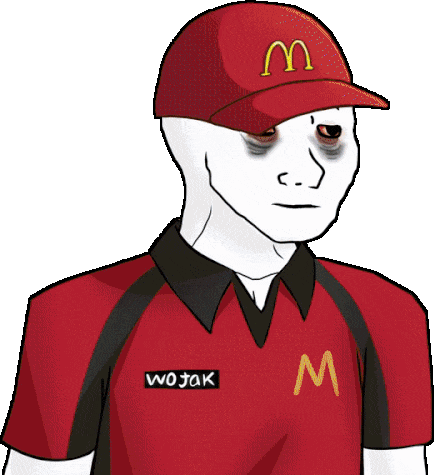
Label: 5_Doomer